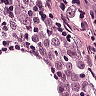
Metastatic tissue present: yes